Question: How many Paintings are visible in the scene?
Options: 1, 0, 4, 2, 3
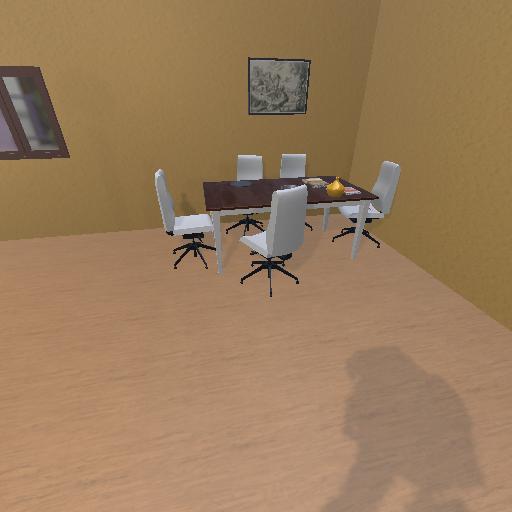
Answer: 1